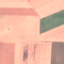
Land use / land cover class: AnnualCrop